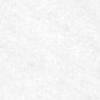
Label: no_change